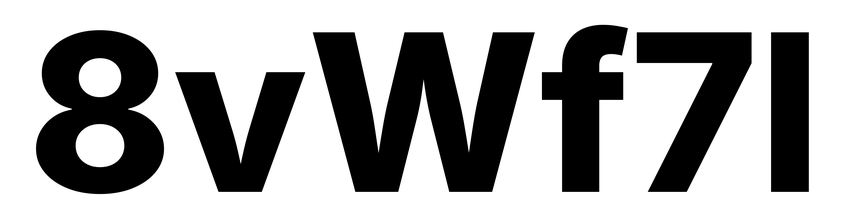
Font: Inter_ExtraBold